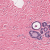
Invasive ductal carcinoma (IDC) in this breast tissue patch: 0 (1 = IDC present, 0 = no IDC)